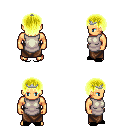
a pixel art fantasy rpg character, male body template, human, tanned skin, white tunic, robe skirt, gold plain hairstyle, silver tiara, black slippers, four views (front, back, left, right), 2x2 character sprite sheet, small pixel art, hard edges, no anti-aliasing